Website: crate-barrel
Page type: customer-info-address
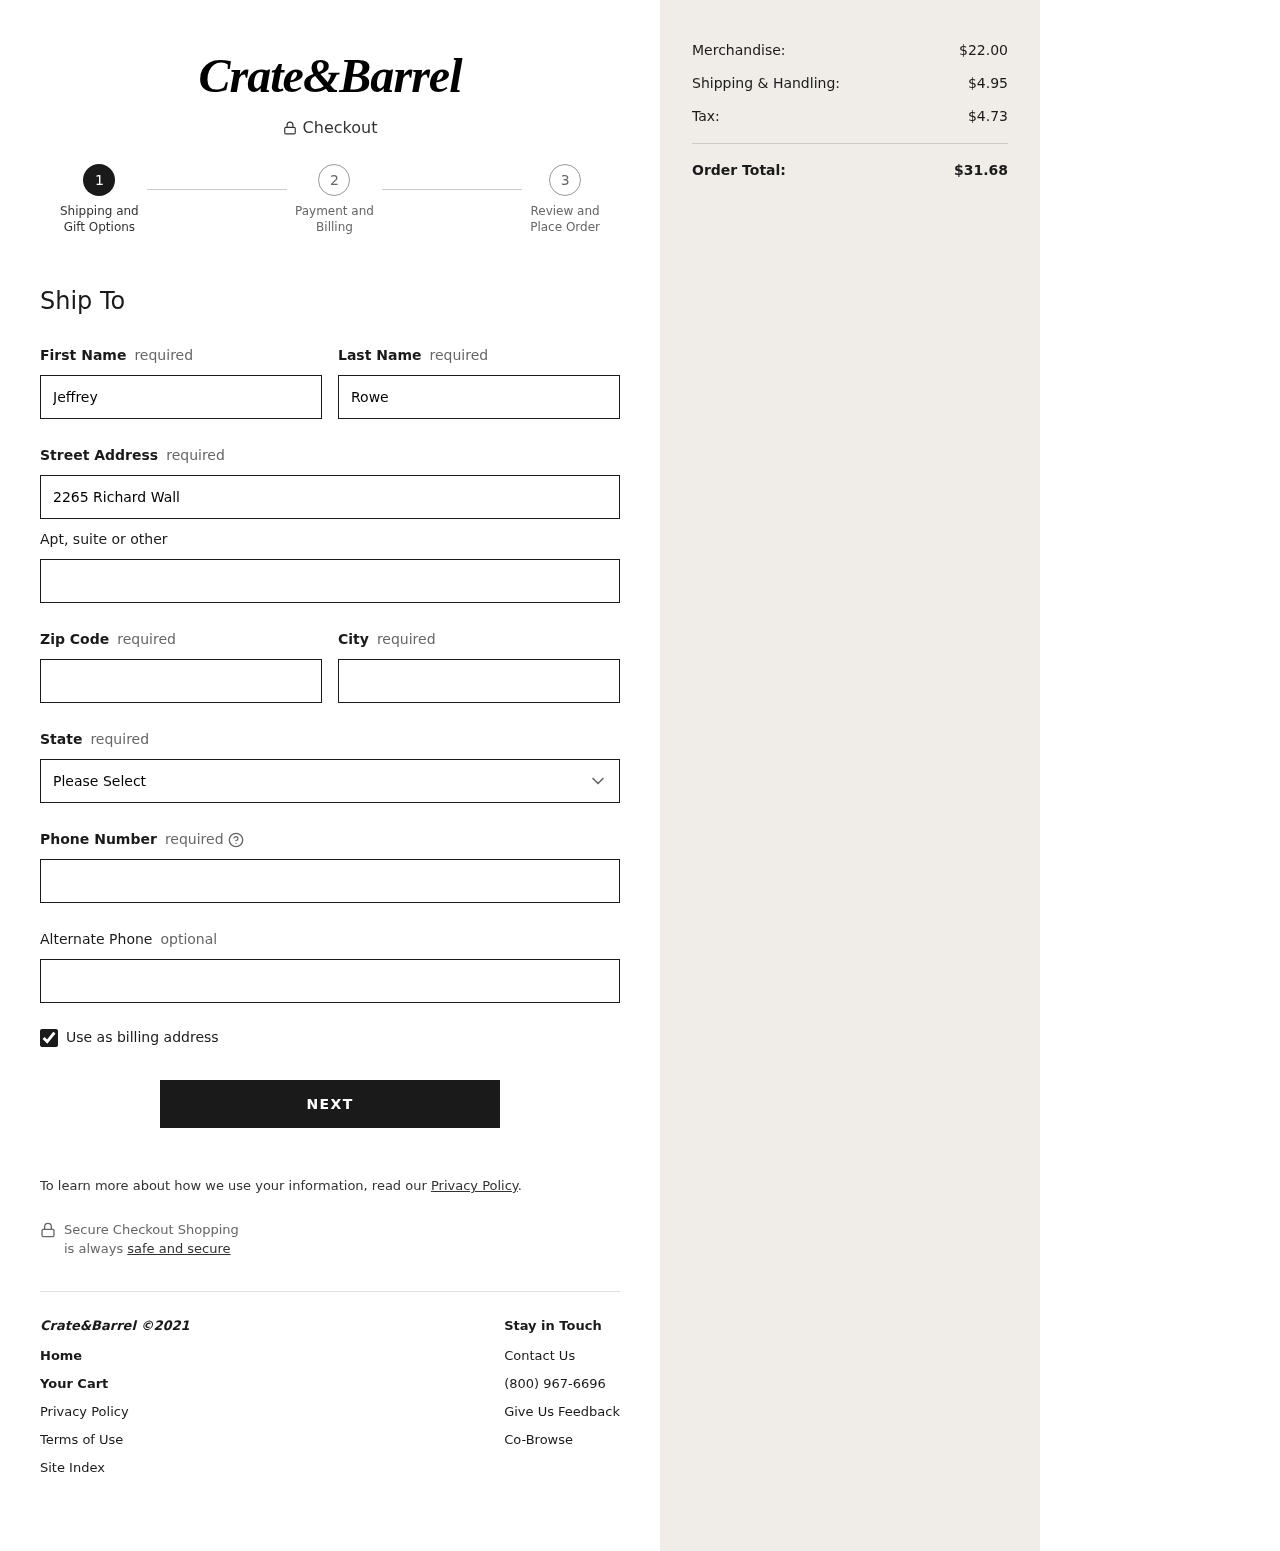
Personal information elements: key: PII_STATE
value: New Jersey
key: PII_FIRSTNAME
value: Jeffrey
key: PII_LASTNAME
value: Rowe
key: PII_STREET
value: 2265 Richard Wall Suite 400
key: PII_STREET2
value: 33580 Lisa Brook Apt. 207
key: PII_POSTCODE
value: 43312
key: PII_CITY
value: New Theresa
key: PII_PHONE
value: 5783898427
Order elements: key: ORDER_SUBTOTAL
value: $22.00
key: ORDER_SHIPPING_COST
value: $4.95
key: ORDER_TAX
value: $4.73
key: ORDER_TOTAL
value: $31.68